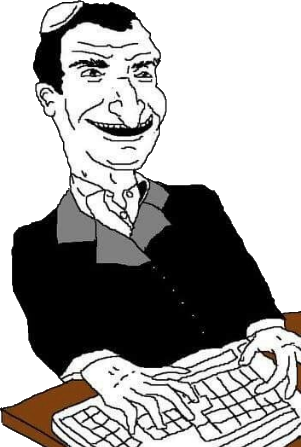
Label: 5_Bruce